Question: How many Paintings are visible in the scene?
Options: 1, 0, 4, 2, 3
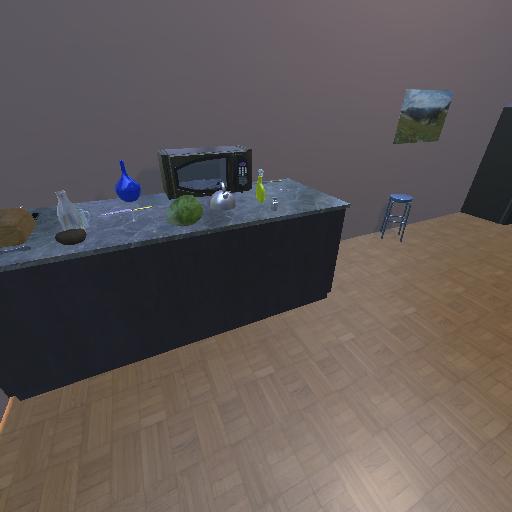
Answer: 1